Question: I am working on a Rails application which is in development mode and it can register with omniauth.
The host is
'''
http://localhost:3000/
'''
I'm using the gems:
'''
gem 'omniauth'
gem 'omniauth-foursquare'
gem 'omniauth-instagram'
'''
When I register through omniauth with Foursquare there's no problem at all. All the settings are right and my redirect_uri in the Foursquare developer settings equals to the host (localhost:3000)
However, if I fill in the exact same redirect_uri (localhost:3000) in the Instagram client manager*. Instagram gives me this:
'''
{
"code": 400,
"error_type": "OAuthException",
"error_message": "Redirect URI does not match registered redirect URI"
}
'''
Based upon this URL:
'''
https://instagram.com/oauth/authorize?response_type=code&client_id=<ID>&redirect_uri=http%3A%2F%2Flocalhost%3A3000%2Fauth%2Finstagram%2Fcallback&state=18415adf24dd97873e61094f67c0fb7a94857fedf93e9d2e&scope=basic
'''
*

What am I doing wrong according to Instagram and how should this be fixed?
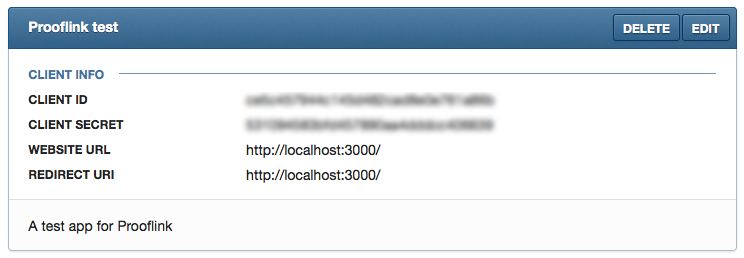
Answer: Fixed the issue myself. Added 'localhost:3000/auth/instagram/callback' as redirect_uri and it worked just fine.